Question: I'm having an issue with nested JScrollPanes. Basically I want to have one outer JScrollPane that scrolls vertically but not horizontally (Think the Netflix web interface). Inside this outer JScrollPane I want to have multiple JScrollPanes that scroll horizontally. My problem is that horizontal scrollbars for the inner JScrollPanes never show up as it looks like they take up the entire preferred size of their JPanels. Here is an image to describe what I am talking about:

This code based on camickr's answer is now working:
'''
import java.awt.BorderLayout;
import javax.swing.BoxLayout;
import javax.swing.JFrame;
import javax.swing.JLabel;
import javax.swing.JPanel;
import javax.swing.JScrollPane;
public class NestedScrollPane extends JFrame {
public NestedScrollPane() {
ScrollablePanel outerPanel = new ScrollablePanel();
outerPanel.setScrollableWidth(ScrollablePanel.ScrollableSizeHint.FIT);
outerPanel.setLayout(new BoxLayout(outerPanel, BoxLayout.Y_AXIS));
for (int j = 0; j < 20; j++) {
ScrollablePanel innerPanel = new ScrollablePanel();
innerPanel.setScrollableHeight(ScrollablePanel.ScrollableSizeHint.NONE);
innerPanel.setLayout(new BoxLayout(innerPanel, BoxLayout.X_AXIS));
JScrollPane innerScrollPane = new JScrollPane(innerPanel);
innerScrollPane.setHorizontalScrollBarPolicy(JScrollPane.HORIZONTAL_SCROLLBAR_ALWAYS);
for (int i = 0; i < 10; i++) {
JLabel longLabel = new JLabel("asefaesfesfesfgesgersgrsgdrsgdrsgderg ");
innerPanel.add(longLabel);
}
outerPanel.add(innerScrollPane);
}
JScrollPane outerPane = new JScrollPane(outerPanel);
outerPane.setHorizontalScrollBarPolicy(JScrollPane.HORIZONTAL_SCROLLBAR_NEVER);
this.setContentPane(outerPane);
this.setSize(400, 400);
outerPane.setSize(400, 400);
this.setVisible(true);
}
public static void main (String[] args) {
NestedScrollPane pane = new NestedScrollPane();
pane.setDefaultCloseOperation(JFrame.EXIT_ON_CLOSE);
}
}
'''
I took a look at <URL> but using BoxLayout or BorderLayout on the outer panel doesn't seem to fix anything.
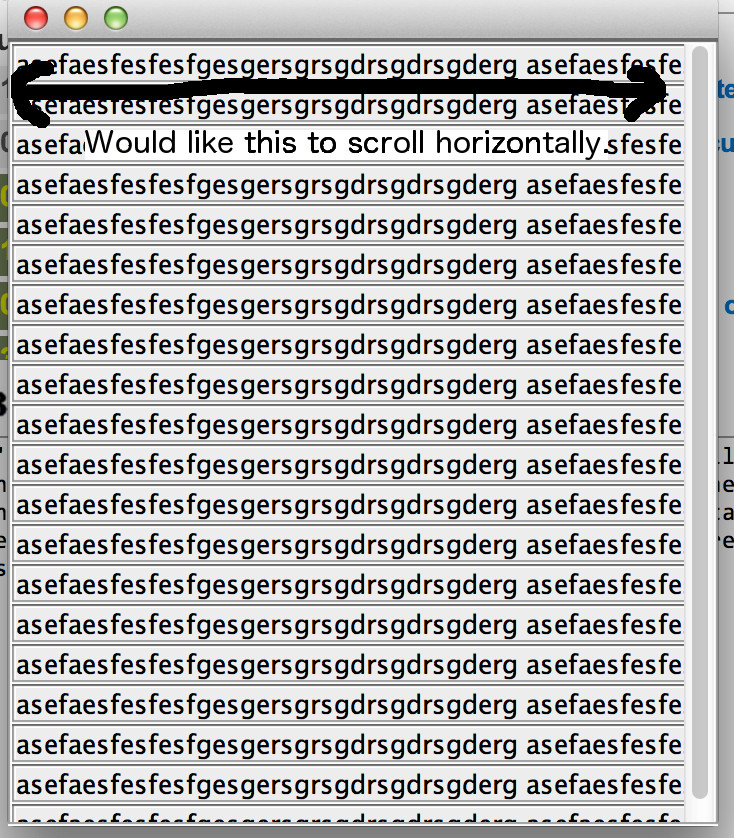
Answer: You need to implement the 'Scrollable' interface of the outer panel added to the viewport to force the panel to fill the width of the viewport.
An easy way to do this is to use the <URL>. You should be able to use:
'''
// JPanel outerPanel = new JPanel();
ScrollablePanel outerPanel = new ScrollablePanel();
outerPanel.setScrollableWidth( ScrollablePanel.ScrollableSizeHint.FIT );
'''